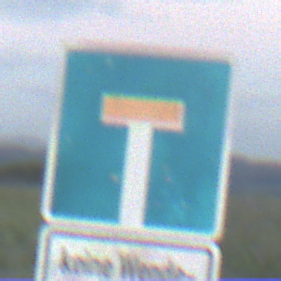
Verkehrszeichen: Sackgasse
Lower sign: HinweisGeaenderteVorfahrtVerkehrsfuehrungVerkehrsregelung3
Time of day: SunriseSunset
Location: Outdoor (Nature)
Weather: PartlyCloudy
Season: NotSpecified
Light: Natural